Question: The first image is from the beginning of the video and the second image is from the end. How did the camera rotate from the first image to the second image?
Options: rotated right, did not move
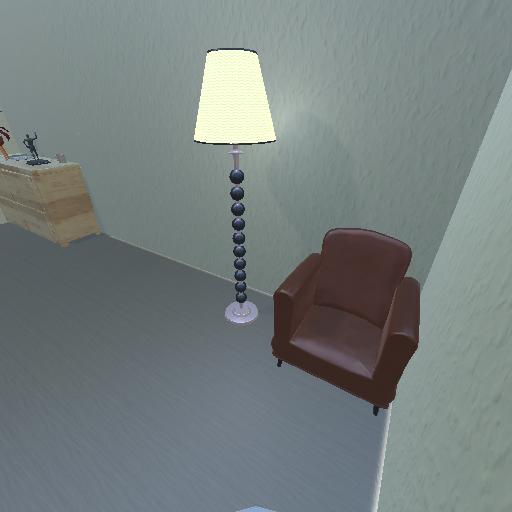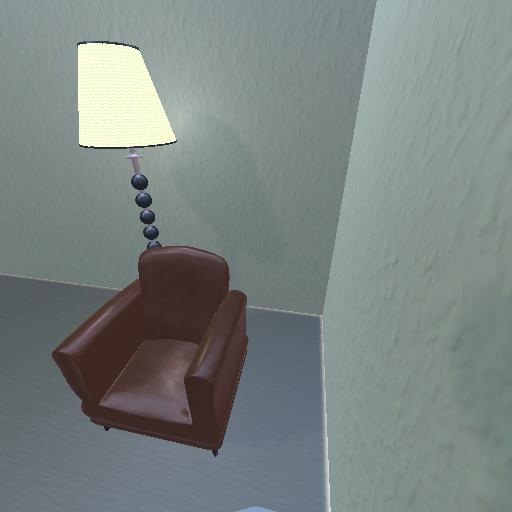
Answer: rotated right